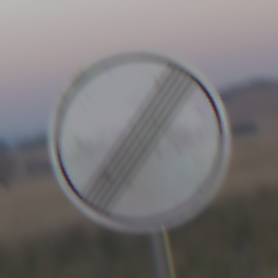
Verkehrszeichen: EndeSaemtlicherBegrenzungen
Umgebung: Outdoor, Nature
Tageszeit: SunriseSunset
Wetter: Clear
Licht: Natural
Jahreszeit: Winter
Kontrast: LowContrast